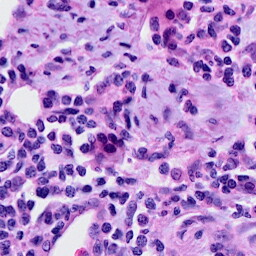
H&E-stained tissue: Cervix